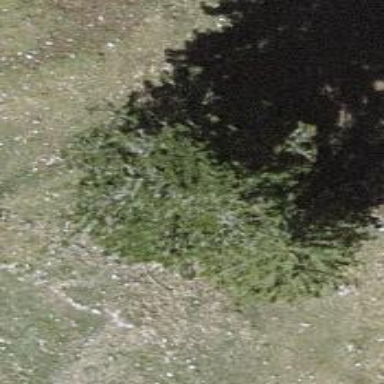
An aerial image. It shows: Needle-leaved tree in natural setting.